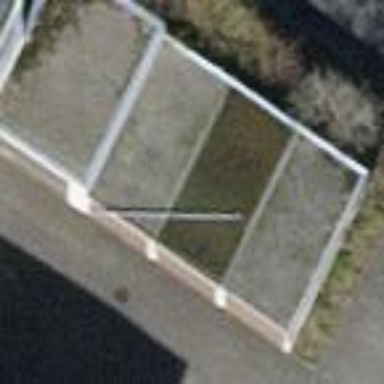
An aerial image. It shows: Group of garages.